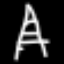
Label: The Eiffel Tower